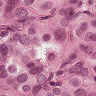
Metastatic tissue present: yes